Question: I have a table in SQL Server database with the following structure:

I want to make a query that will choose last rows that are earlier than the parameter date
I enter, grouped by ID_Club, it means, that the result of the query will be like:
'''
4, 1, 166013.01, 343697.42, 748231.00, 2011-02-28,
8, 2, 331408.11, <PHONE>.26, 738000.00, 2011-02-28,
etc...
'''
I can make similar query not with last row but with sum. It looks like:
'''
select ID_Club, SUM(Cash), SUM(Less), SUM(InWay)
from dbo.Period
where DateEnd<'2011-03-01'
GROUP BY ID_Club
'''
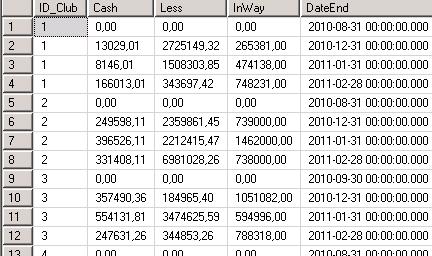
Answer: Have a look at the SQL <URL>s
'''
SELECT ID_Club, DateStart, DateEnd, Cash, Less, InWay
FROM Period p
INNER JOIN
(SELECT ID_Period, ROW_NUMBER() OVER (PARTITION by ID_CLUB ORDER BY ID_Period DESC) as RowNum
FROM Period
WHERE DateEnd<'2011-03-01') AS x
ON p.ID_Period = x.ID_Period
WHERE x.RowNum = 1 -- Find just the last row in each partition
'''
Your "SUM" query will fail if there are any other non-zero period records for the club in your given date range
Out of interest, the next version of SQL (Denali) allows you to ask for "FIRST" or "LAST" record in a partition, thus saving you the effort of the nested join
'''
create table Period
(
ID_Period INT,
ID_Club INT,
DateStart DATETIME,
DateEnd DATETIME,
Cash MONEY,
Less MONEY,
InWay MONEY
)
insert into Period (ID_Period, ID_Club, DateStart, DateEnd, Cash, Less, InWay )
VALUES (1, 1, 2010-08-01, 2010-08-31, 0, 0, 0)
insert into Period (ID_Period, ID_Club, DateStart, DateEnd, Cash, Less, InWay )
VALUES (2, 1, 2010-08-01, 2010-08-31, 166013.01, 343697.42, 748231.00)
insert into Period (ID_Period, ID_Club, DateStart, DateEnd, Cash, Less, InWay )
VALUES (3, 2, 2010-08-01, 2010-08-31, 0, 0, 0)
insert into Period (ID_Period, ID_Club, DateStart, DateEnd, Cash, Less, InWay )
VALUES (4, 2, 2010-08-01, 2010-08-31, 331408.11, <PHONE>.26, 738000.00 )
'''